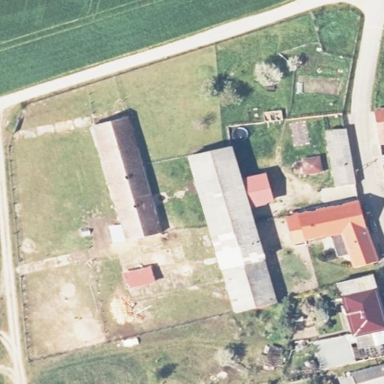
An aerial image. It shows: Farmyard area.